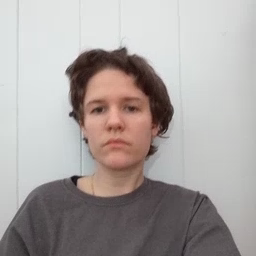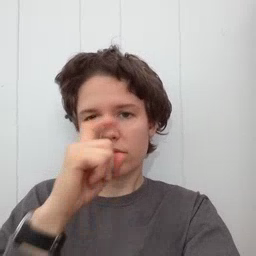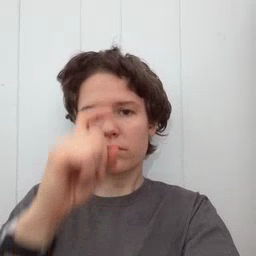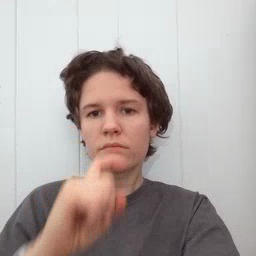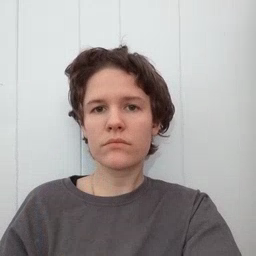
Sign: doll